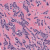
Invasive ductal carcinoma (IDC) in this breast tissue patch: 1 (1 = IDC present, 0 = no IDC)